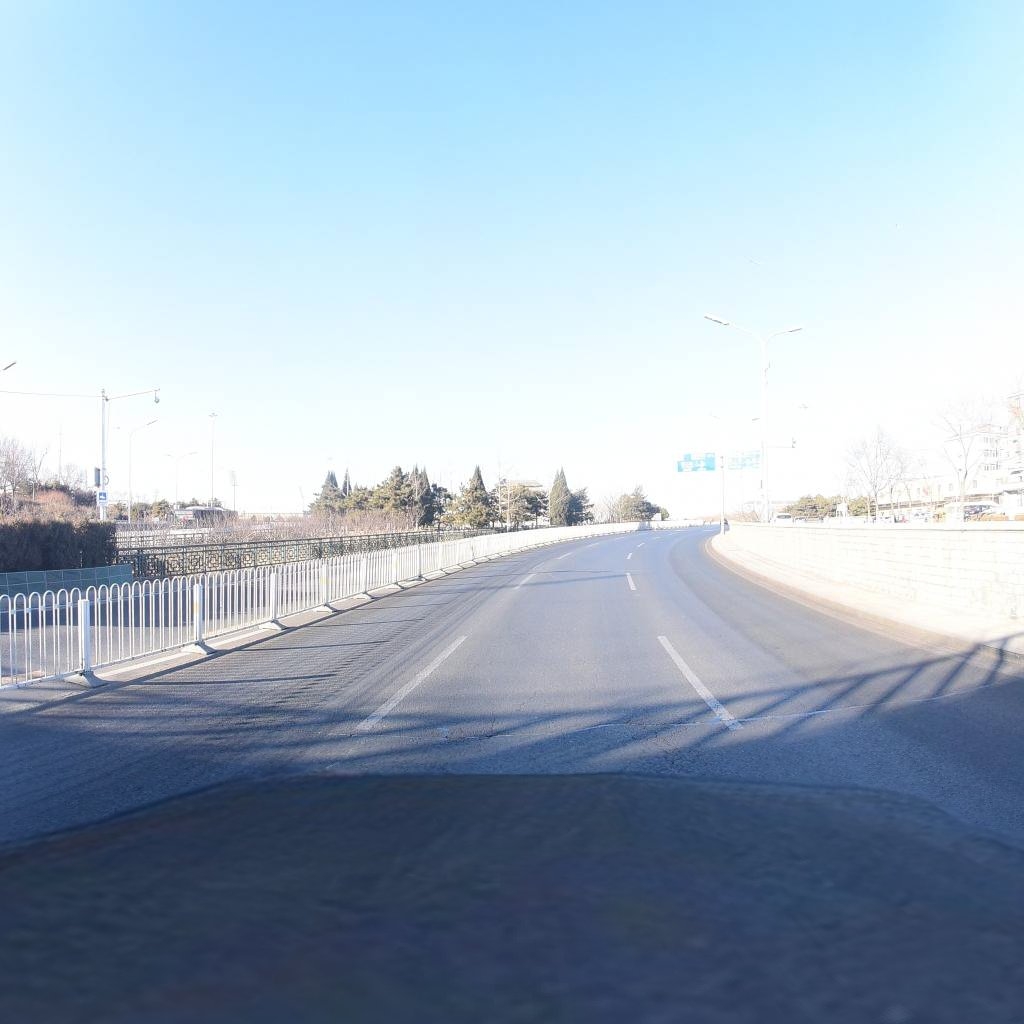
Region: Dongcheng
Road damage annotations: transverse patch